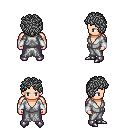
a pixel art fantasy rpg character, male body template, human, light skin, white robe, magenta pants, gray curly afro hairstyle, white cloth bracers, metal boots, four views (front, back, left, right), 2x2 character sprite sheet, small pixel art, hard edges, no anti-aliasing